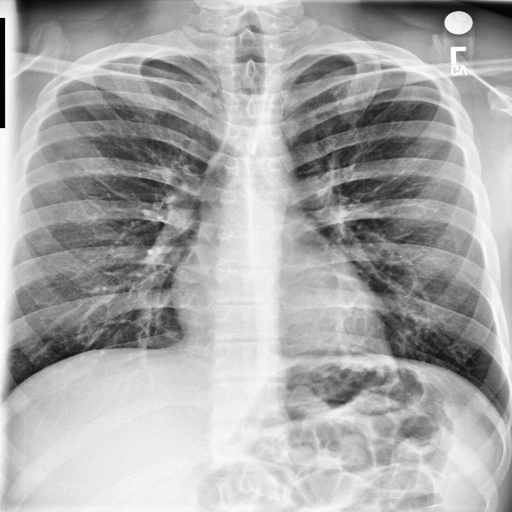
Finding: NORMAL